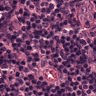
Metastatic tissue present: no